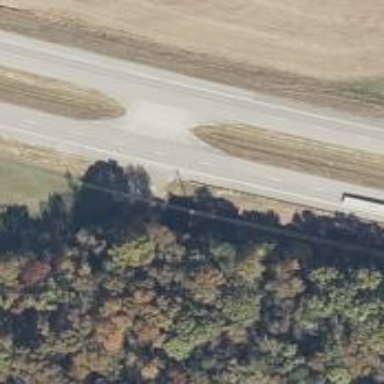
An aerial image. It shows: Trunk link road with asphalt surface.